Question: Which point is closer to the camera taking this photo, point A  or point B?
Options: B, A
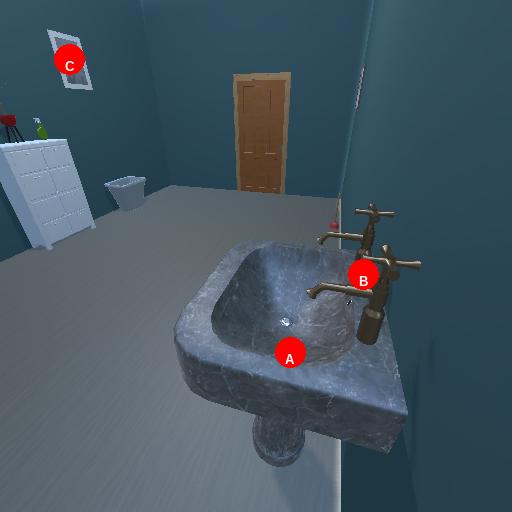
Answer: B